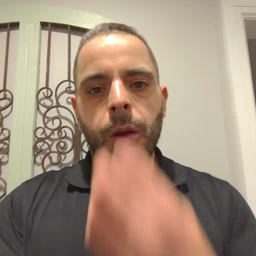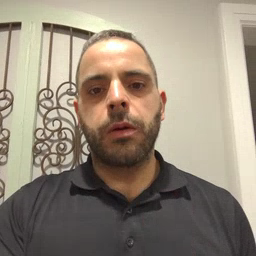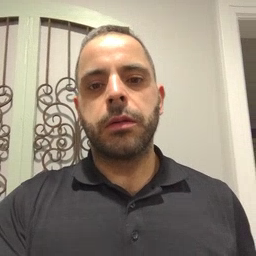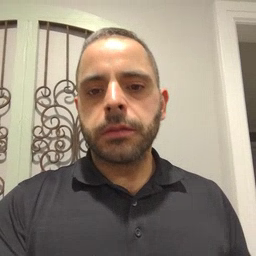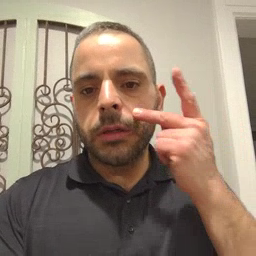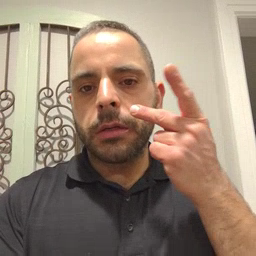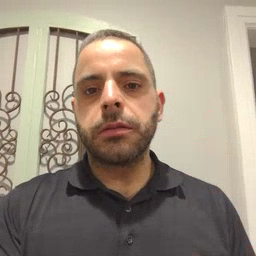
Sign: kitty